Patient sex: M
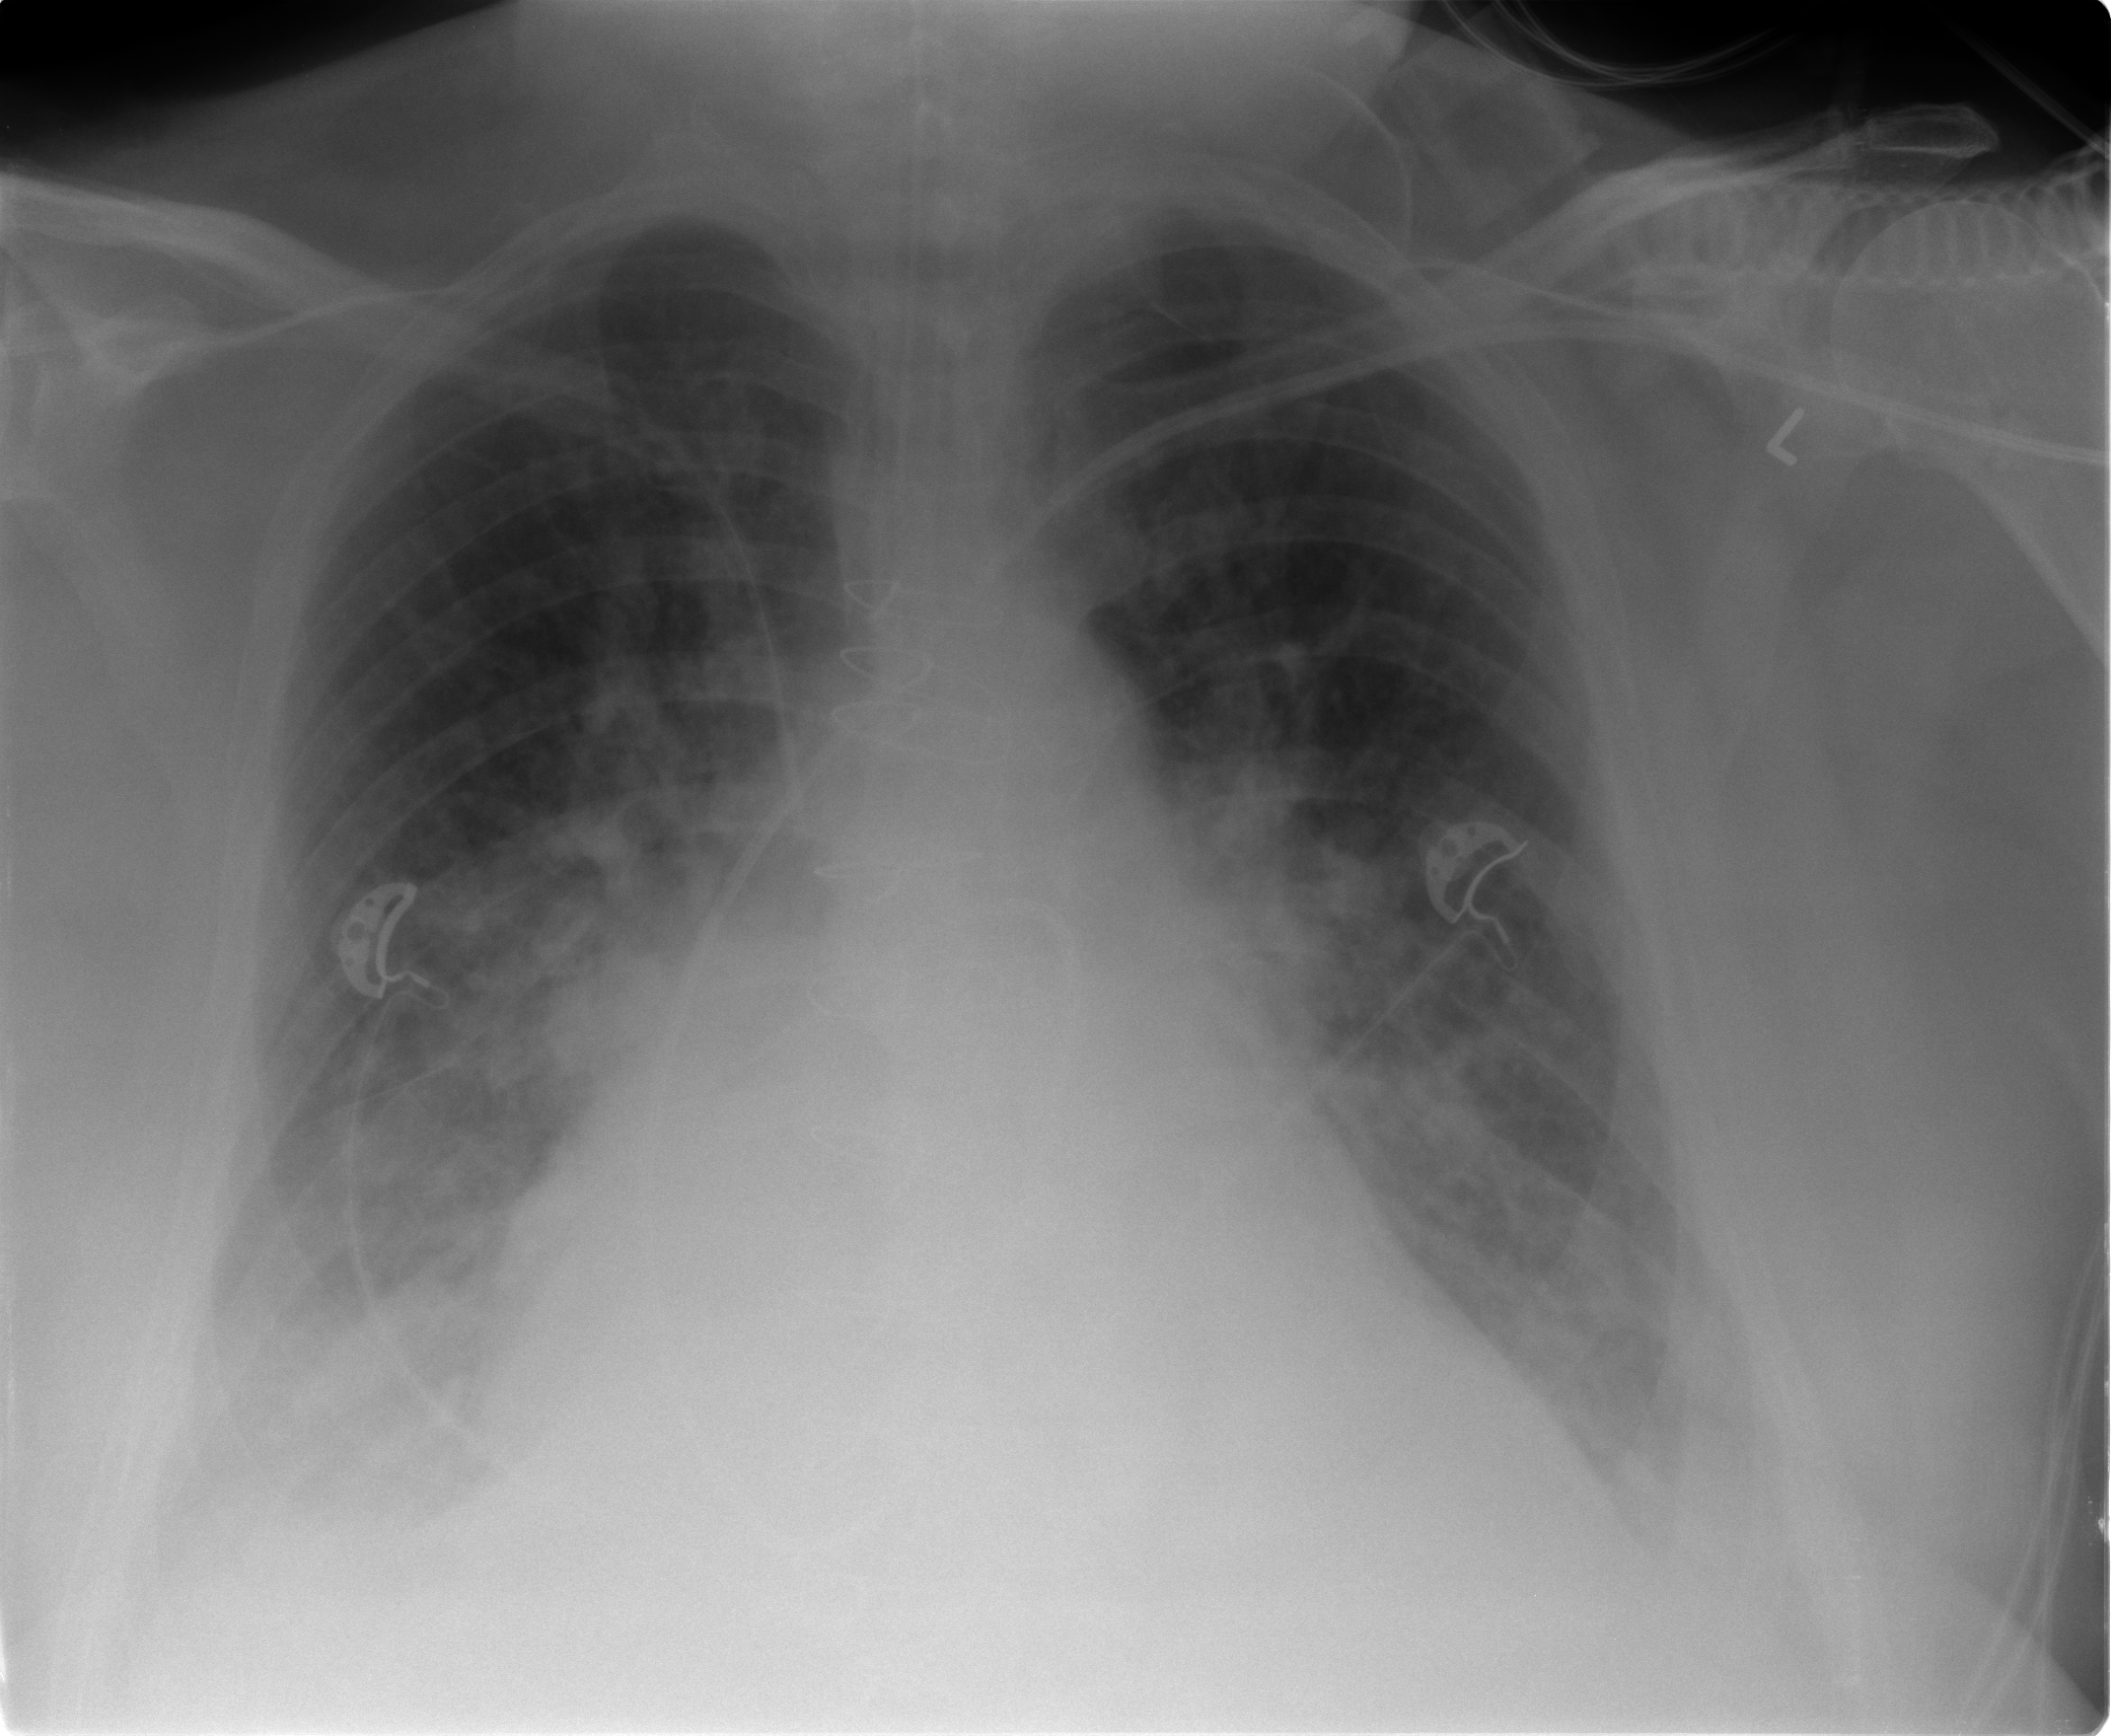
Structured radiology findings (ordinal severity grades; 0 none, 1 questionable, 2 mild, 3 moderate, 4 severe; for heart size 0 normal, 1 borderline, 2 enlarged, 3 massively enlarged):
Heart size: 2
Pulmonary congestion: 3
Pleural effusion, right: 2
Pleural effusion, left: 2
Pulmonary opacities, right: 2
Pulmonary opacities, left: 2
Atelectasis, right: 2
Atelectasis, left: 2